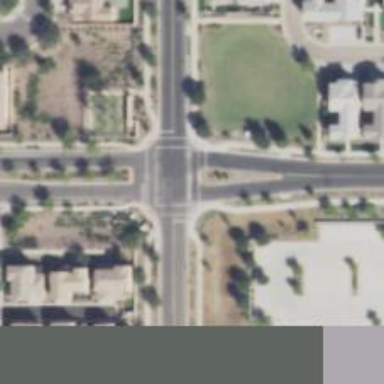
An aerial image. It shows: Unmarked road crossing.